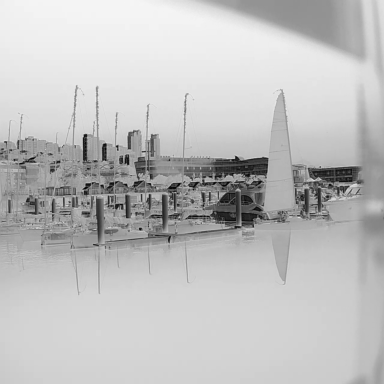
There are five objects shown in the infrared image, including four canoes, and a sailboat.